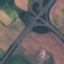
Land use / land cover: Highway